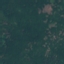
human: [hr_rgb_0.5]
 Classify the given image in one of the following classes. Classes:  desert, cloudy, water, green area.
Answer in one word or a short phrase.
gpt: green area